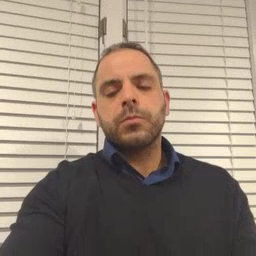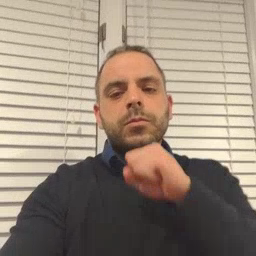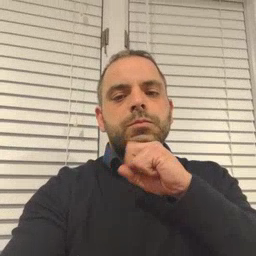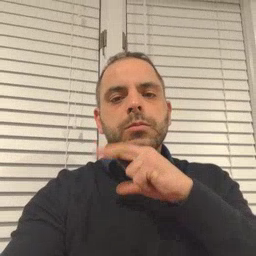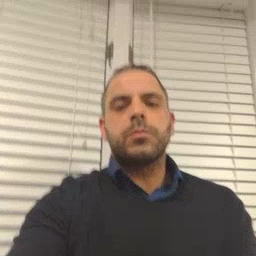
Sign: frog